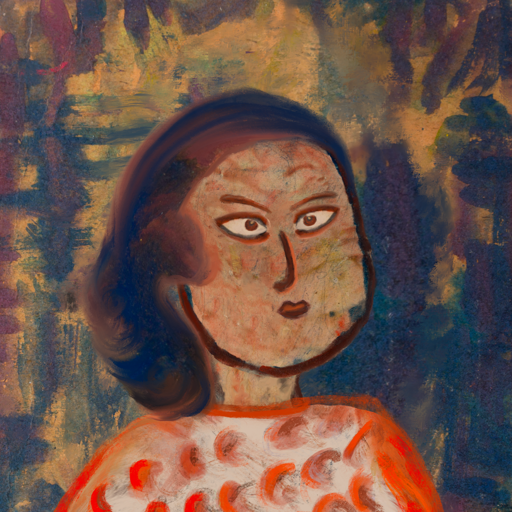
Background: InTheSun, Head And Neck Side: Orphan, Face Side: Roy_Bahadur, Bust: Rupkatha, Hair Side: Mother_And_Son_Son, Head Accessory: Blank, Second Necklace: Blank, Necklace: Blank, Baby: Blank